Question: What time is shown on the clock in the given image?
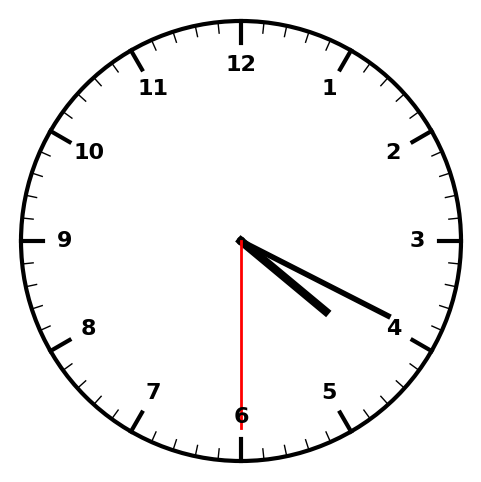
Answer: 04:19:30